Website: walmart
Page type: address-validator
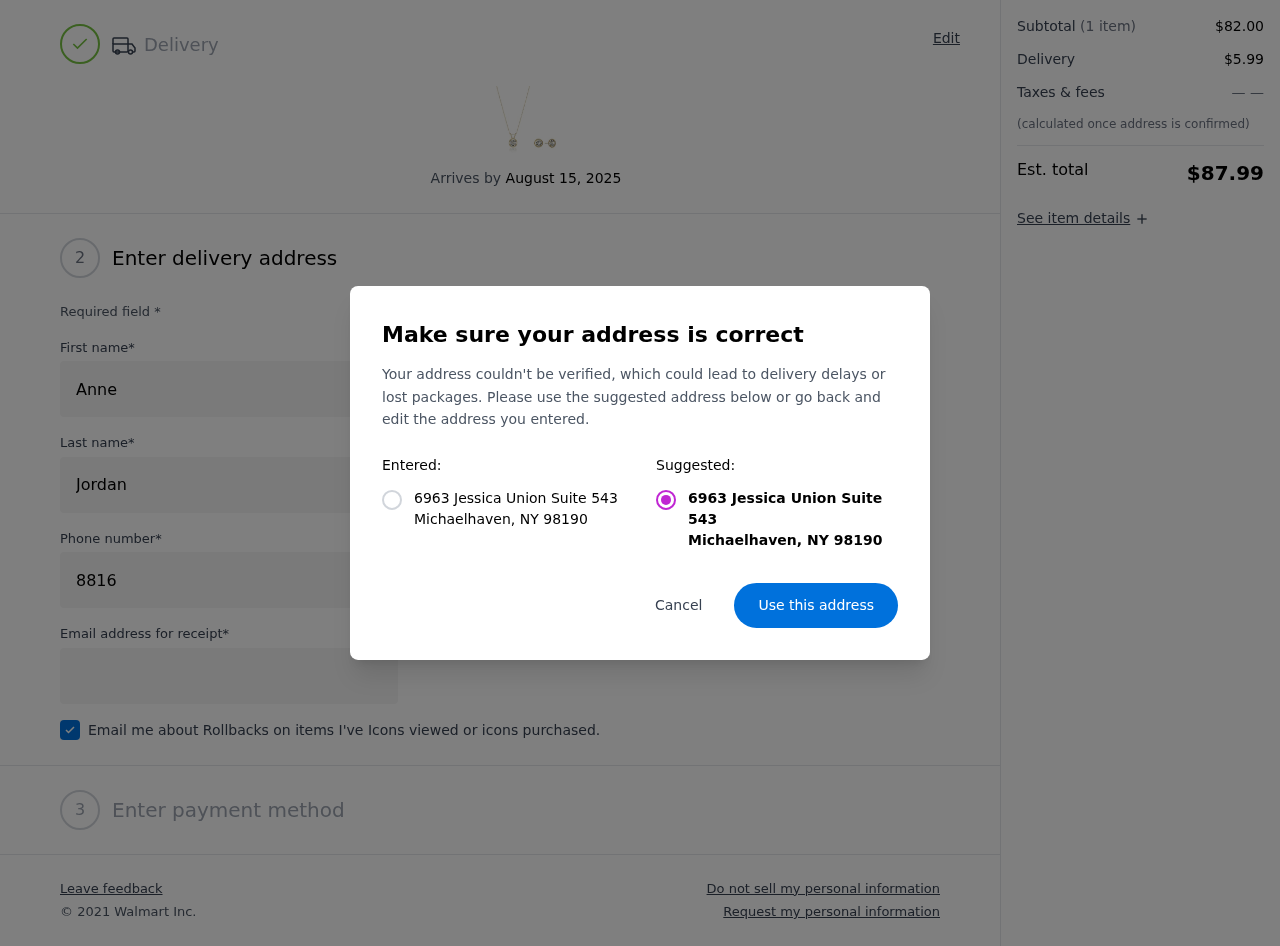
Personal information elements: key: PII_CITY
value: Michaelhaven
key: PII_POSTCODE
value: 98190
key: PII_STATE_ABBR
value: NY
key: PII_STREET
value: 6963 Jessica Union Suite 543
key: PII_FIRSTNAME
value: Anne
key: PII_LASTNAME
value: Jordan
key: PII_STREET2
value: Suite 027
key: PII_PHONE
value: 8816411420
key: PII_EMAIL
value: anne_jordan@gmail.com
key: PII_POSTCODE_FULL
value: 98190
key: PII_POSTCODE_NUMERIC
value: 98190
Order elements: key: ORDER_DELIVERY_DATE
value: August 15, 2025
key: ORDER_SUBTOTAL
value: $82.00
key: ORDER_SHIPPING_COST
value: $5.99
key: ORDER_TOTAL
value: $87.99